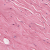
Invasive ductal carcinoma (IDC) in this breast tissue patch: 0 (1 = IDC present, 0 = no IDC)